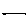
Label: line